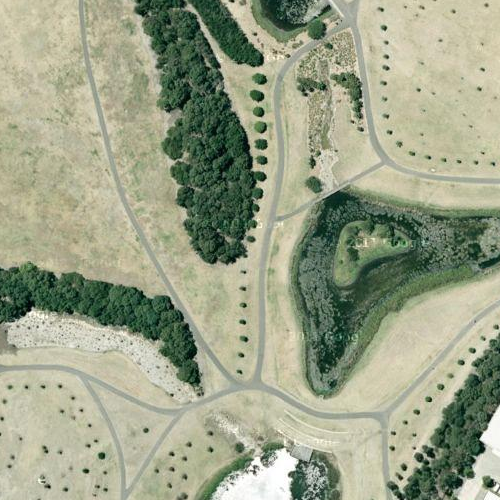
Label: sydney